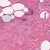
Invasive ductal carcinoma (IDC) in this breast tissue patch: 0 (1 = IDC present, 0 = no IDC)